Question: I have accessed Anaconda Prompt for the environment that I will be working.
Once there, I have changed the directory to the place where I have the grib files that I will be working with, in order to install cfgrib, I have used the following command:
'conda install -c conda-forge cfgrib'
As the Python module depends on ECMWF ecCodes binary library, in the same Anaconda Prompt, I ran the following command:
'conda install -c conda-forge eccodes'
Then, opened the file in Spyder, and tried to run this simple script:
'''
import xarray as xr
ds = xr.open_dataset('download.grib', engine='cfgrib')
ds
'''
But got the following error:
> Can't read index file 'C:\Users\name\Desktop\data\download.grib.90c91.idx'
Traceback (most recent call last):
File "C:\Users\name\anaconda3\envs\Weather\lib\site-packages\cfgrib\messages.py", line 351, in from_indexpath_or_filestream
self = cls.from_indexpath(indexpath)
File "C:\Users\name\anaconda3\envs\Weather\lib\site-packages\cfgrib\messages.py", line 323, in from_indexpath
return pickle.load(file)
EOFError: Ran out of input
Then,
> An error ocurred while starting the kernel
ECCODES ERROR : Unable to find boot.def. Context path=D:/bld/eccodes_1593015095851/_h_env/Library/share/eccodes/definitionsPossible causes:
- The software is not correctly installed
- The environment variable ECCODES_DEFINITION_PATH is defined but incorrect ecCodes assertion failed: '0' in D:\bld\eccodes_1593015095851\work\src\grib_context.c:226

What am I missing here?
---
The problem also happens if I use Visual Studio Code.
In the terminal, if I am inside the directory that the GRIB files are stored, and I activate the environment that I am working with:
'''
conda activate Weather
'''
And then:
'''
& C:/Users/name/anaconda3/envs/Weather/python.exe c:/Users/name/Desktop/data/3_climate/2mtemp_open.py
'''
It gives the same error as above.
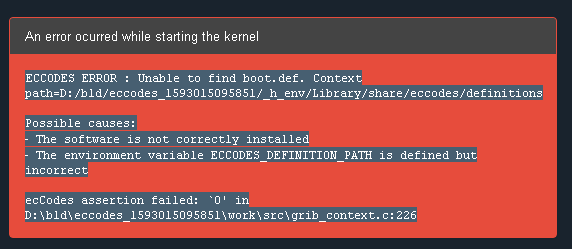
Answer: As the error says, 'ECCODES_DEFINITION_PATH' was not set.
As I am using Anaconda on Windows 10, the path is the following
'''
C:/Users/[USER]/Anaconda3/envs/envgeo/Library/share/eccodes/definitions
'''
In order to set the environment variable, one can simply run
'''
setx ECCODES_DEFINITION_PATH "[ECCODES definition path/directory]"
'''
This should solve the problem.
However, a new one may emerge. As the .grib file may take a lot to run, consider using the data in the format NetCDF.